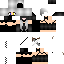
A female skeleton skin with dark skin, wearing blonde helmet dressed in a black robe top and black pants, featuring a closed mouth.